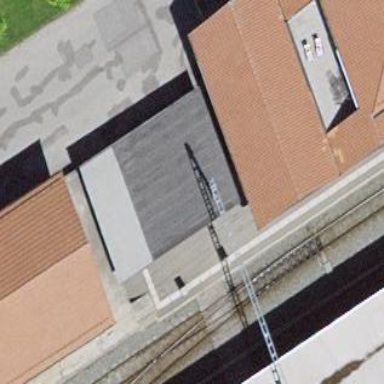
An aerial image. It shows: Train station building.